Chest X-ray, AP view. Patient: 35 years old, sex F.
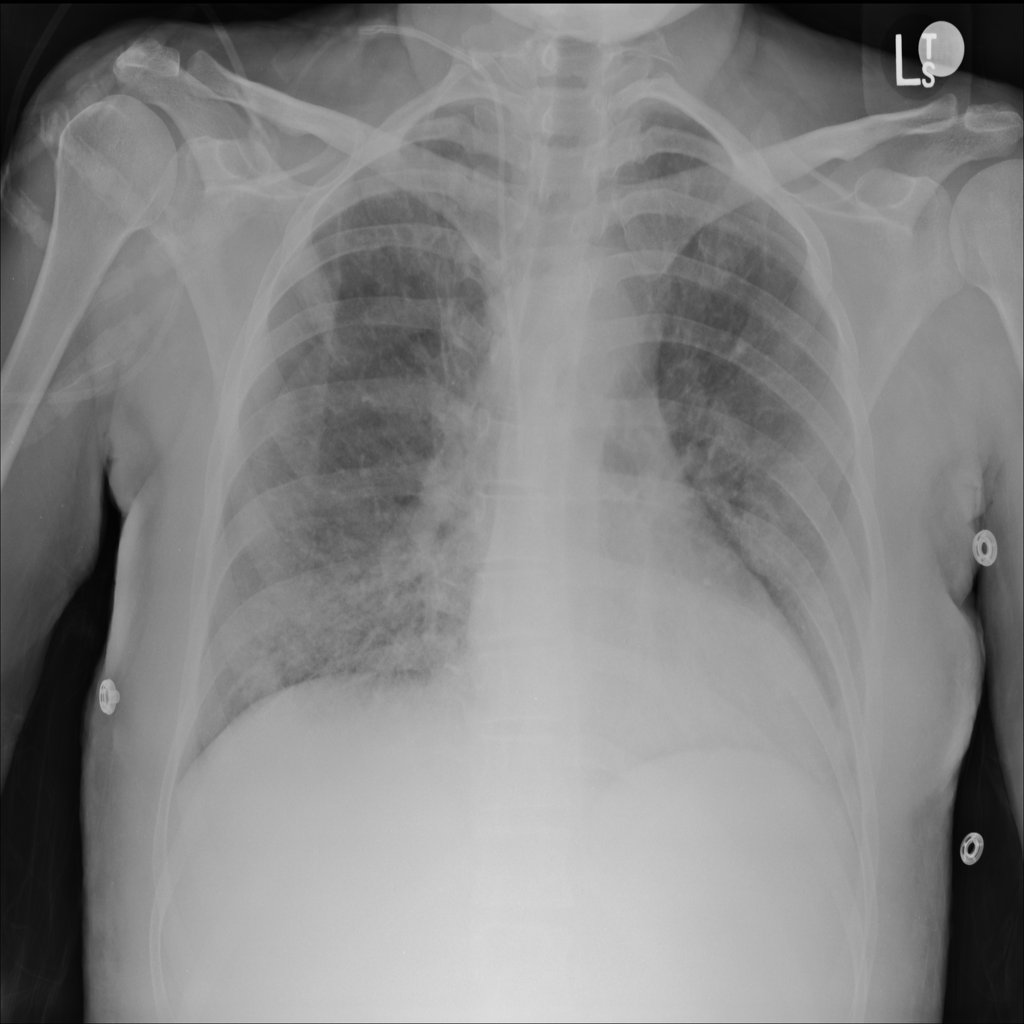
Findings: Infiltration